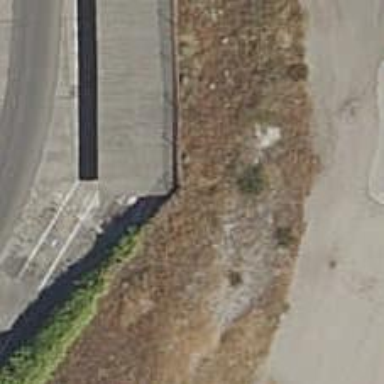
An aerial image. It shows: Wall is shown in the image.